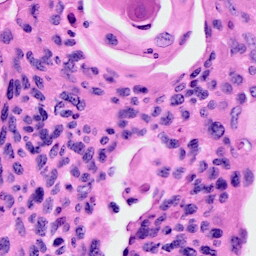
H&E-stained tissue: Cervix